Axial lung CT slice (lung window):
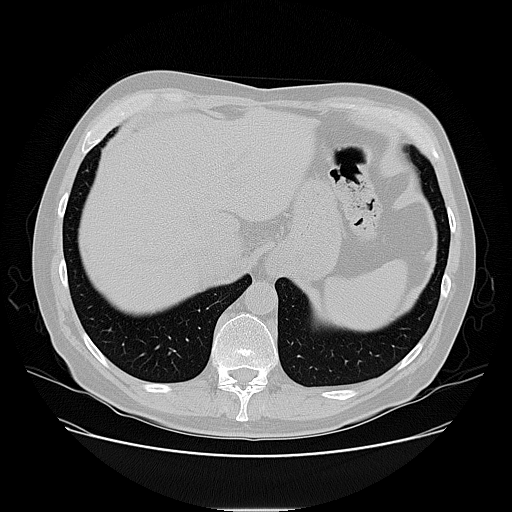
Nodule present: no